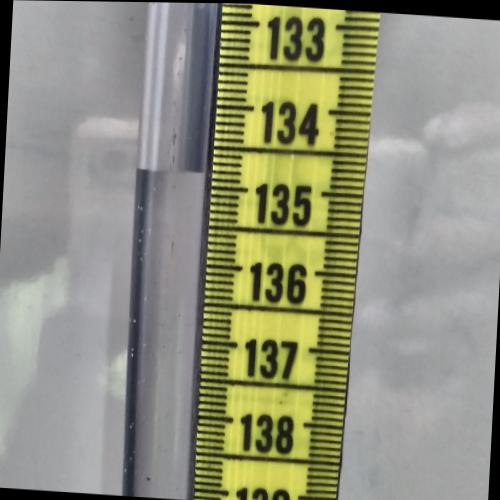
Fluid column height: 134.8 cm